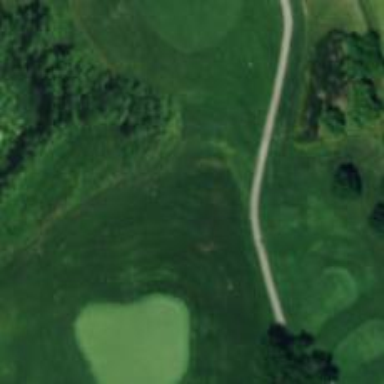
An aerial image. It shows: Path for golf carts.